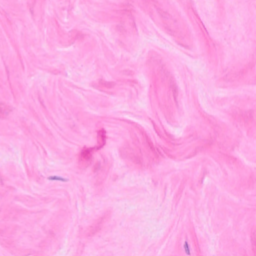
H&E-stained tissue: Breast